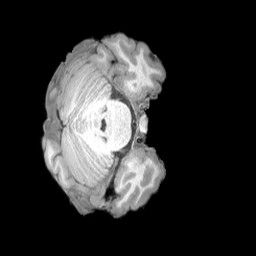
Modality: T1w
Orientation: axial
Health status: healthy